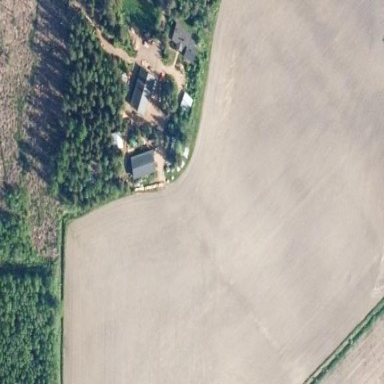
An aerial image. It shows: Farmyard area.